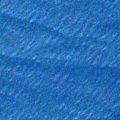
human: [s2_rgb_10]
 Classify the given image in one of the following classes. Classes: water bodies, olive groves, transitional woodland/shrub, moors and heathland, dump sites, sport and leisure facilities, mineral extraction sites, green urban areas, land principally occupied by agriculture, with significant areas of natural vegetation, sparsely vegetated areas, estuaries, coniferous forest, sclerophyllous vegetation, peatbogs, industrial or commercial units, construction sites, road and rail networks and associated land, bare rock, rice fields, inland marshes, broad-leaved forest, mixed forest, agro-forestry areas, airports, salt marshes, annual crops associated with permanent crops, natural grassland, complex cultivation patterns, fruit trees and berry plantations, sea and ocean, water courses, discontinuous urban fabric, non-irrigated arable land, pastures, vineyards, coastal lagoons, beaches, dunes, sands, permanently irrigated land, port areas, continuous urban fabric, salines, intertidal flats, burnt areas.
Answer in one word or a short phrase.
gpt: sea and ocean